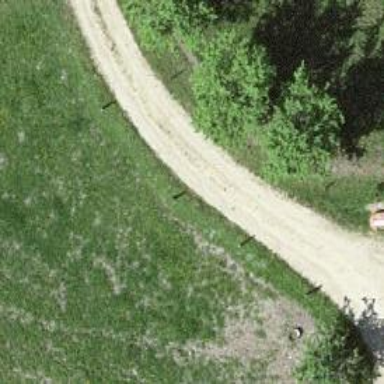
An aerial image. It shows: Service road with gravel surface.